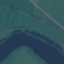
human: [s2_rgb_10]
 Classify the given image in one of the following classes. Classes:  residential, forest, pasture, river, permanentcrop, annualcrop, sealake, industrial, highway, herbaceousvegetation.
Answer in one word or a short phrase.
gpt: River